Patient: sex M, age 65
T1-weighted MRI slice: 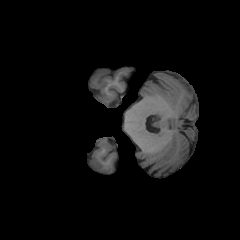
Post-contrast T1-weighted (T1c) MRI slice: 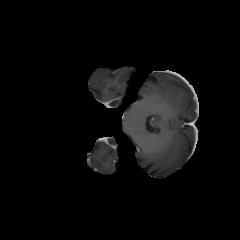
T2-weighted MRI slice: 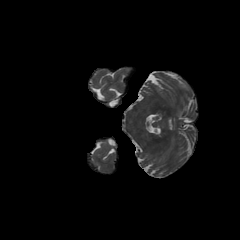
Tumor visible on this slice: no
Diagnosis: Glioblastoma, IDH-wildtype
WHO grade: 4